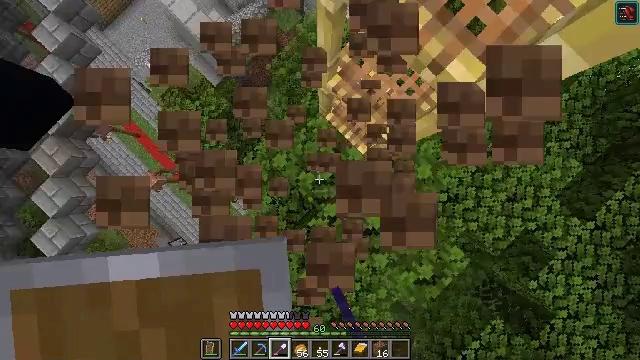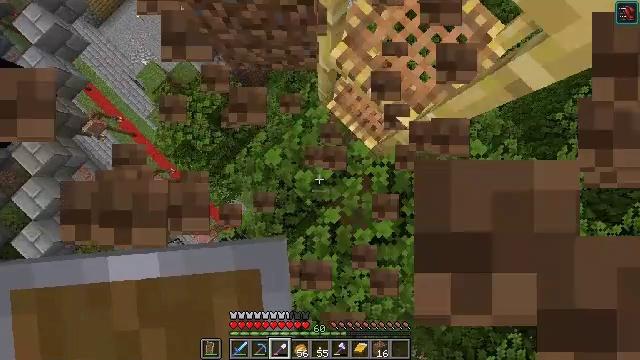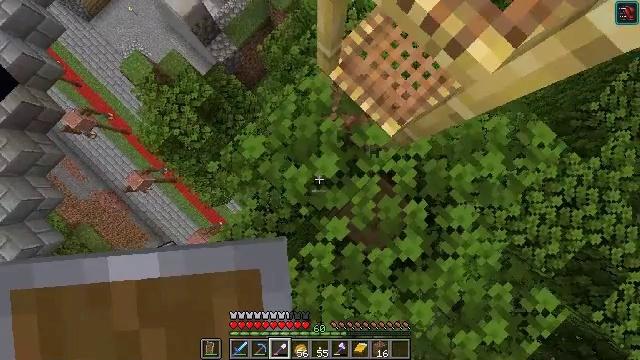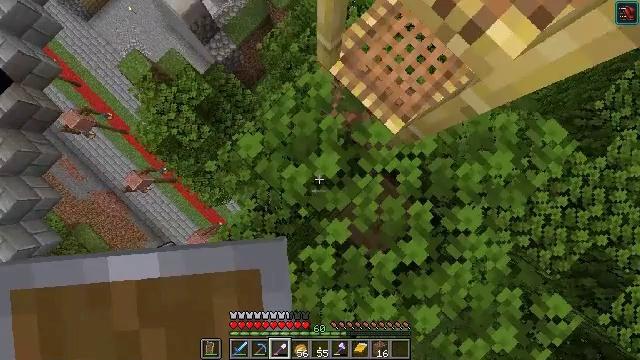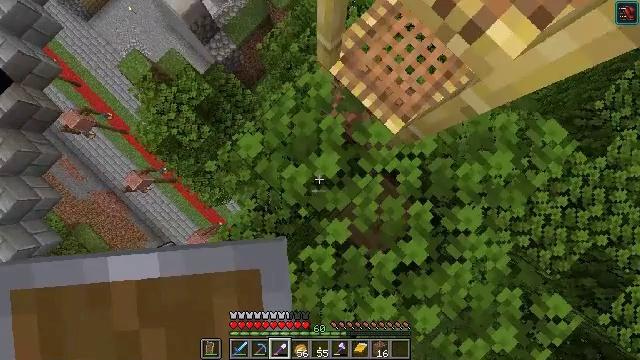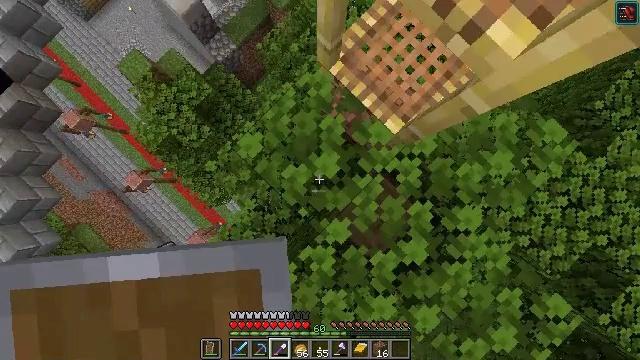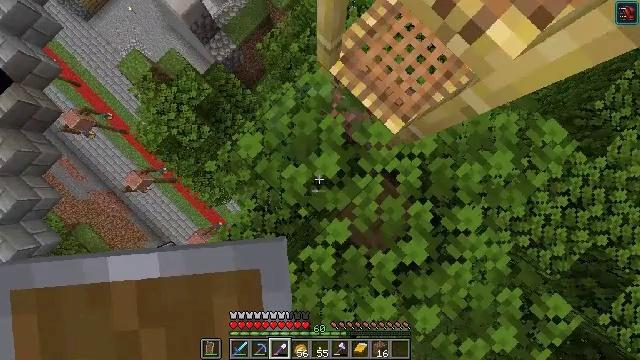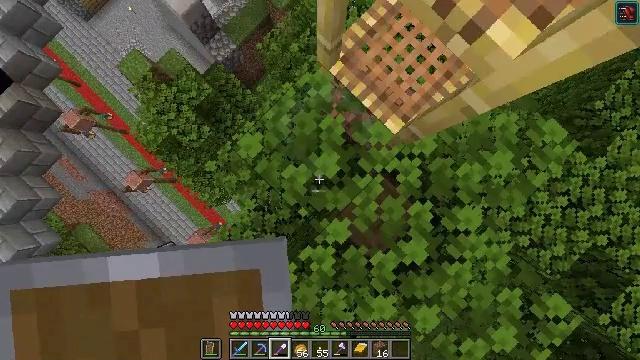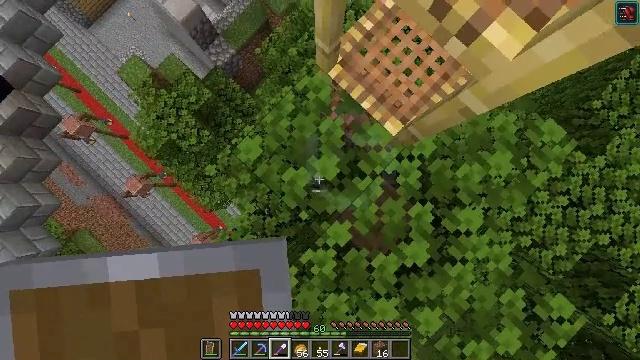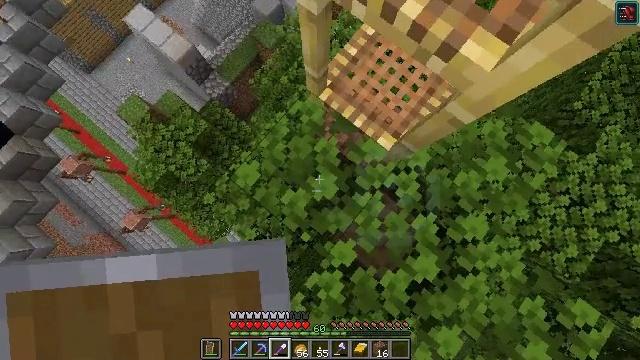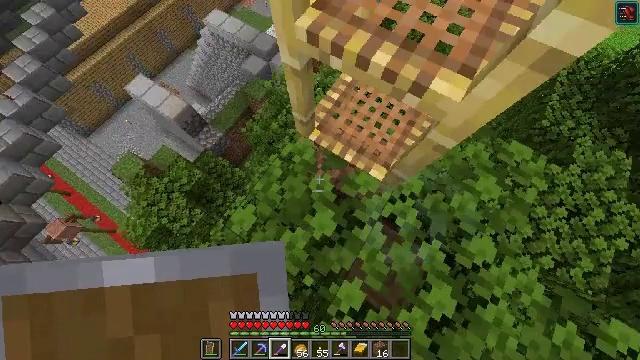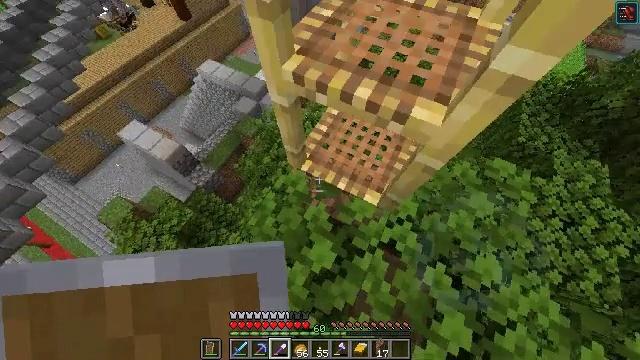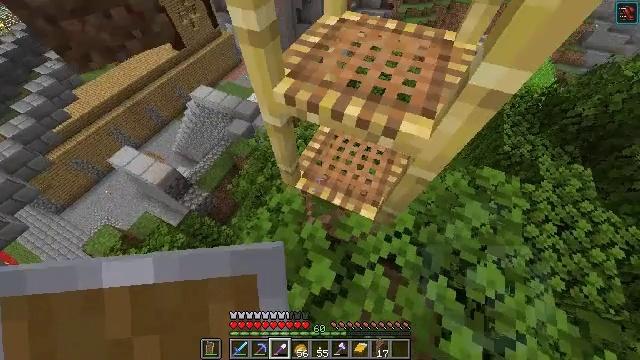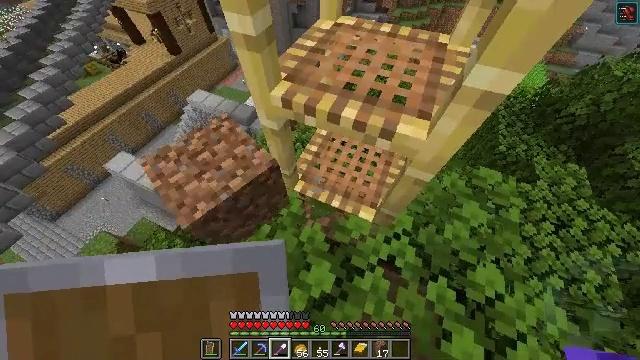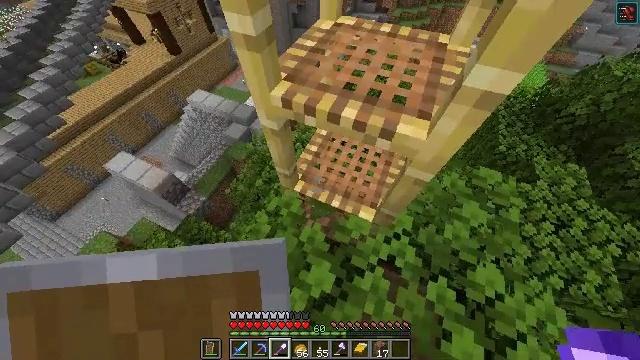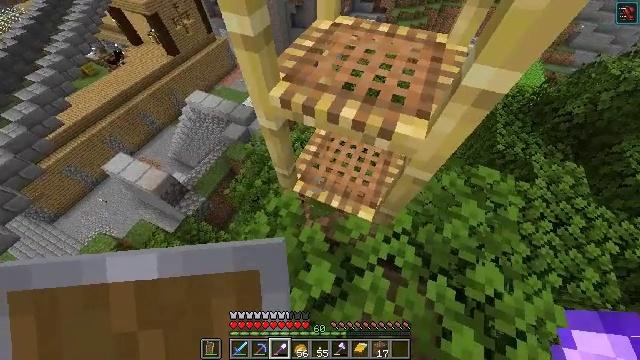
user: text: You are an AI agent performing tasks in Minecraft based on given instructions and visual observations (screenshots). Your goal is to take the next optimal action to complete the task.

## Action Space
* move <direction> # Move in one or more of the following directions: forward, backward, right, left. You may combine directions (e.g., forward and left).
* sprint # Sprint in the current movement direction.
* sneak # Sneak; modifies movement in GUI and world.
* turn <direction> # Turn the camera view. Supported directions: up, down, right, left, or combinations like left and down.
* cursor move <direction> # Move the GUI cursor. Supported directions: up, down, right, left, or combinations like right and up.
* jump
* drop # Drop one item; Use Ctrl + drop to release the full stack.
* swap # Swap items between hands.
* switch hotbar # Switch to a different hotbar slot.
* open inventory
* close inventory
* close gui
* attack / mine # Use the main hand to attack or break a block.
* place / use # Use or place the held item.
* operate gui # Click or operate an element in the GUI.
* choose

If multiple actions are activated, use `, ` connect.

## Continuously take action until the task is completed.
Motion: motion action
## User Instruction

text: Retrieve scaffolding from a build site.
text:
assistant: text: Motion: no_op
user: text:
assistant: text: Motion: no_op
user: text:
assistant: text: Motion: no_op
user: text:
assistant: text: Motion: no_op
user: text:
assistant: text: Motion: no_op
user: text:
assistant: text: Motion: no_op
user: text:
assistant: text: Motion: no_op
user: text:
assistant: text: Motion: no_op
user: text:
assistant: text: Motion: turn right and up
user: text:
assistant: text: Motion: turn right and up
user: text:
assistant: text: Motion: turn right and up
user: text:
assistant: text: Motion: turn right and up
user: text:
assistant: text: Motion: turn right
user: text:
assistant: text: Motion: no_op
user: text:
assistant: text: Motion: no_op
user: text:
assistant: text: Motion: turn right
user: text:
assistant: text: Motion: turn right
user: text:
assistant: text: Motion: turn right
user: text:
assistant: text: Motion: no_op
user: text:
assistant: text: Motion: no_op
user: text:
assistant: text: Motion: no_op
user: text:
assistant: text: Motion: move forward and move right
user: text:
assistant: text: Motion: move forward and move right
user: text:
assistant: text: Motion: move forward and move right
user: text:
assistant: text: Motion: move forward and move right, turn left
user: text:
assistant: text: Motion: move forward and move right, turn left
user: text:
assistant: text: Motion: move forward and move right, turn left
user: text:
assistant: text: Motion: move right, turn left
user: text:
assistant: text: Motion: move right, turn left and down
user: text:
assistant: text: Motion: move right, turn left and down